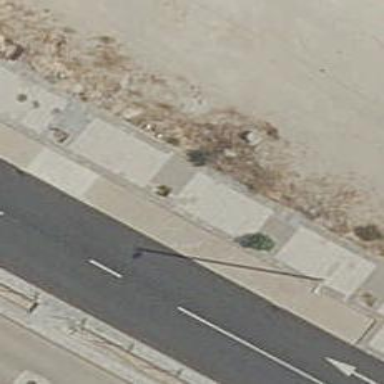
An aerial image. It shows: Pedestrian road.